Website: home-depot
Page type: billing-address
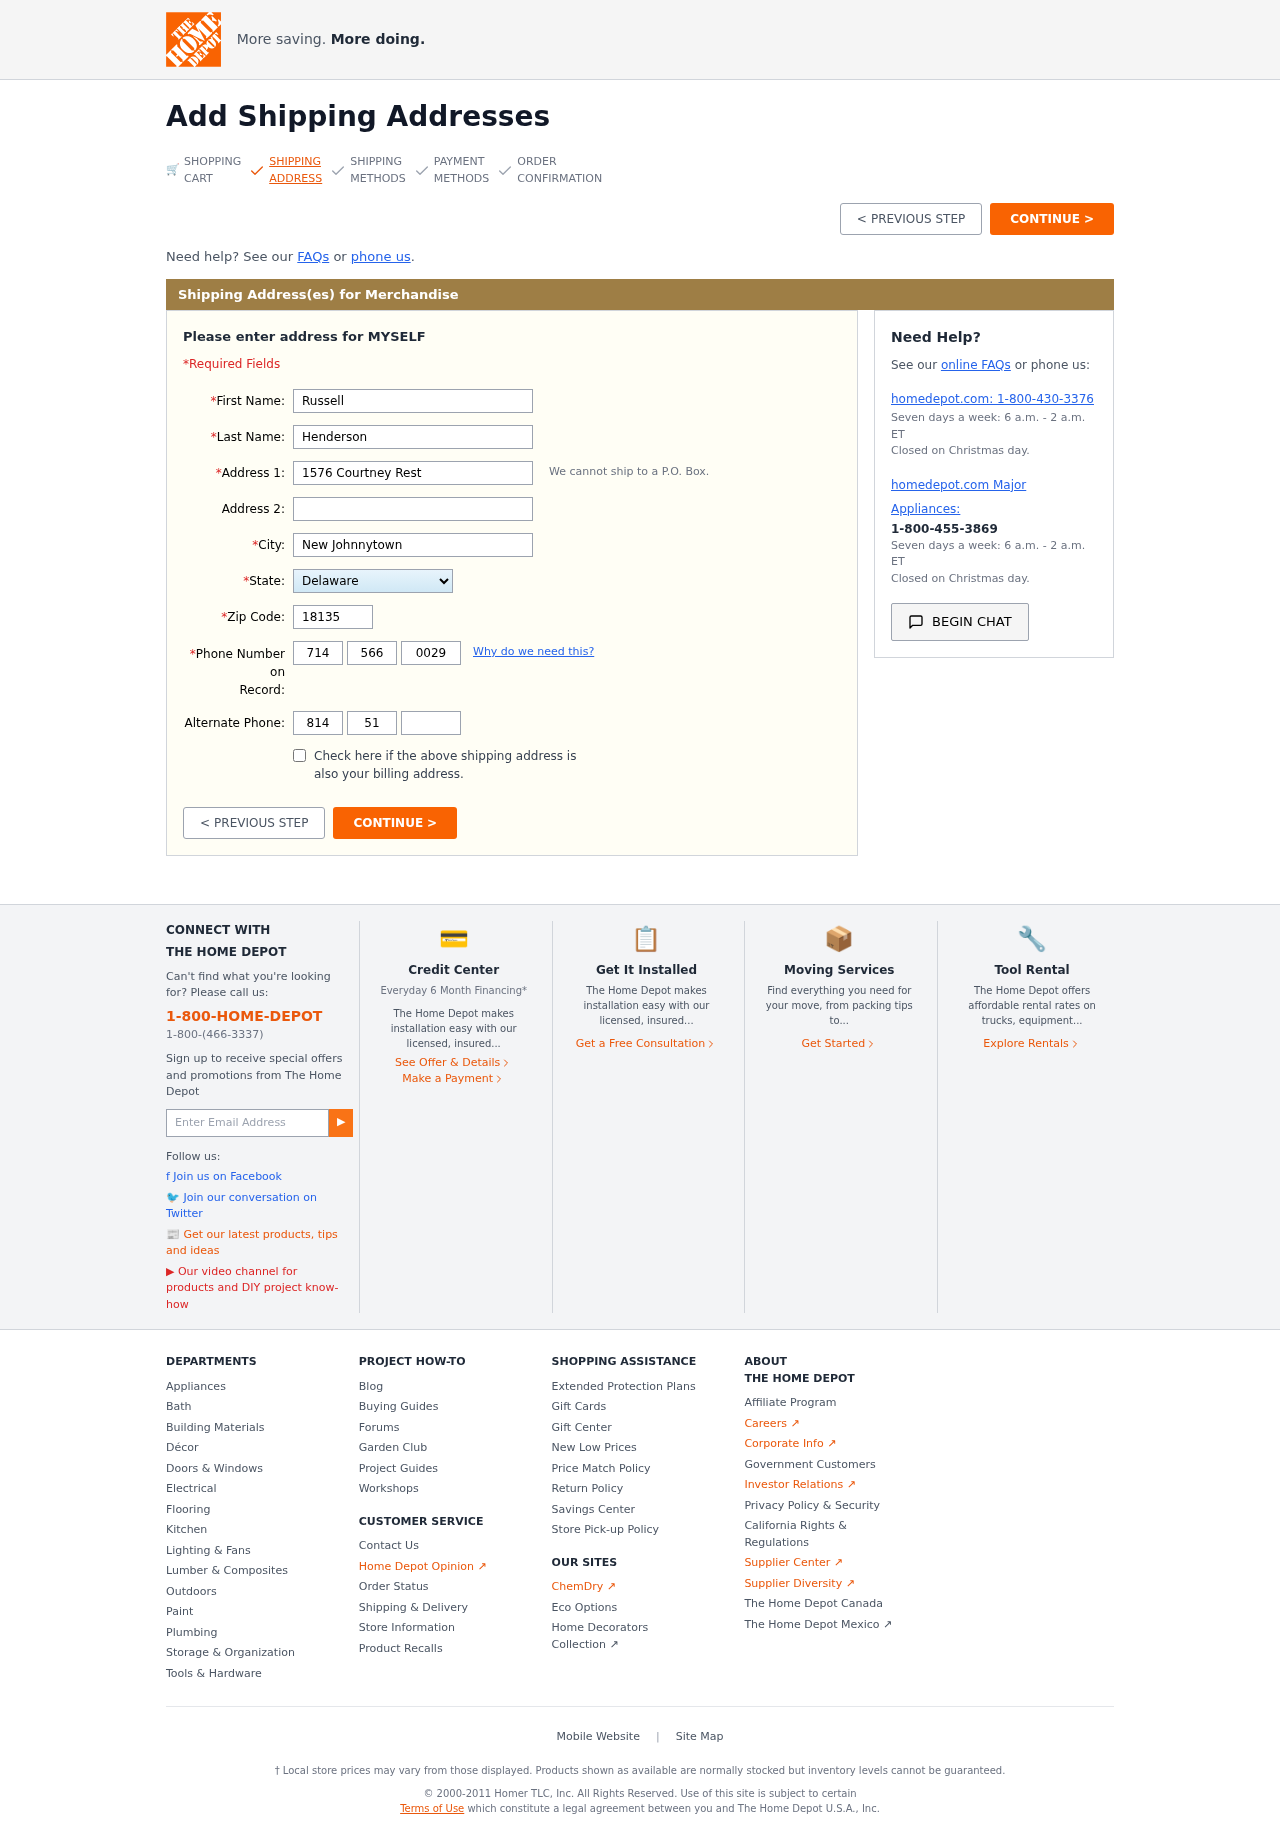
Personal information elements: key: PII_STATE
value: Delaware
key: PII_FIRSTNAME
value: Russell
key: PII_LASTNAME
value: Henderson
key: PII_STREET
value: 1576 Courtney Rest
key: PII_CITY
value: New Johnnytown
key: PII_POSTCODE
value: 18135
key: PII_PHONE_AREA
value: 714
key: PII_PHONE_PREFIX
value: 566
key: PII_PHONE_LINE
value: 0029
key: PII_PHONE_ALT_AREA
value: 814
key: PII_PHONE_ALT_PREFIX
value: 519
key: PII_PHONE_ALT_LINE
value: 8952